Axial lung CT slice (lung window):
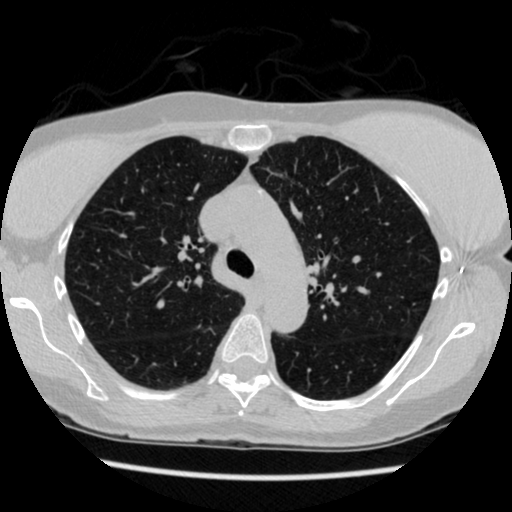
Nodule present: no